Question: I am after smooth texture based outline effect in OpenGL. So far I tried mostly all kinds of edge detection algorithms which result mostly in crude and jagged outlines. Then I read about <URL>. I found an example which does pretty nice distance field. Here is the GLSL code:
'''
#version 420
layout(binding=0) uniform sampler2D colorMap;
flat in vec4 diffuseOut;
in vec2 uvsOut;
out vec4 outputColor;
const float ALPHA_THRESHOLD = 0.9;
const float NUM_SPOKES = 36.0; // Number of radiating lines to check in.
const float ANGULAR_STEP =360.0 / NUM_SPOKES;
const int ZERO_VALUE =128; // Color channel containing 0 => -128, 128 => 0, 255 => +127
int in_StepSize=15; // Distance to check each time (larger steps will be faster, but less accurate).
int in_MaxDistance=30; // Maximum distance to search out to. Cannot be more than 127!
vec4 distField(){
vec2 pixel_size = 1.0 / vec2(textureSize(colorMap, 0));
vec2 screenTexCoords = gl_FragCoord.xy * pixel_size;
int distance;
if(texture(colorMap, screenTexCoords).a == 0.0)
{
// Texel is transparent, search for nearest opaque.
distance = ZERO_VALUE + 1;
for(int i = in_StepSize; i < in_MaxDistance; i += in_StepSize)
{
if(find_alpha_at_distance(screenTexCoords, float(i) * pixel_size, 1.0))
{
i = in_MaxDistance + 1; // BREAK!
}
else
{
distance = ZERO_VALUE + 1 + i;
}
}
}
else
{
// Texel is opaque, search for nearest transparent.
distance = ZERO_VALUE;
for(int i = in_StepSize; i <= in_MaxDistance; i += in_StepSize)
{
if(find_alpha_at_distance(screenTexCoords, float(i) * pixel_size, 0.0))
{
i = in_MaxDistance + 1; // BREAK!
}
else
{
distance = ZERO_VALUE - i;
}
}
}
return vec4(vec3(float(distance) / 255.0) * diffuseOut.rgb, 1.0 - texture(colorMap, screenTexCoords).a);
}
void main()
{
outputColor= distField();
}
'''
The result of this shader covers the whole screen using the diffuse color for filling the screen area outside the Distance Field outline.Here is how it looks like :

What I need is to leave all the area which has the solid red fill outside the distance field as transparent.
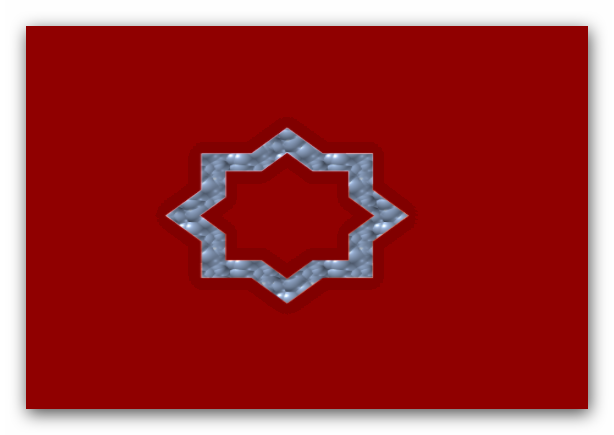
Answer: I came to the solution by using Distance Field gray scale 8 bit alpha map.<URL>
describes in detail how to do it.Basically one needs to generate the distance field version of the original texture.Then this texture is rendered with the primitive normally in the first pass into an FBO.In the second pass the alpha blending mode should be on.The texture from the first pass in used with the screen quad.At this stage the the fragment shader samples the alpha from that texture.This results in both smooth edges and alpha transparency around the edges.
Here is the result: